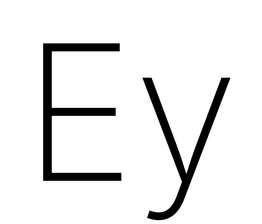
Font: Inter_ExtraLight